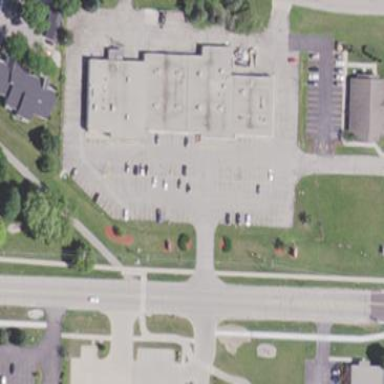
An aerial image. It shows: Retail area.